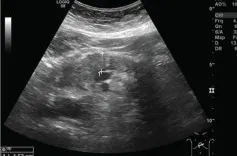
Sonographic images of the pancreatic body showing diffuse hypoechoic swelling upon admission.
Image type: radiology (ultrasound)